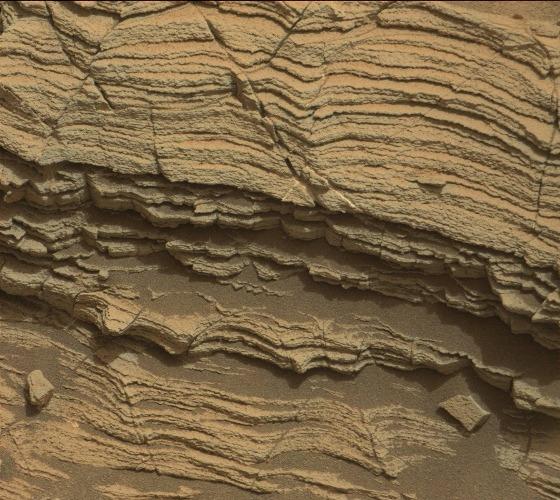
Terrain classes present: Bedrock, Gravel / Sand / Soil